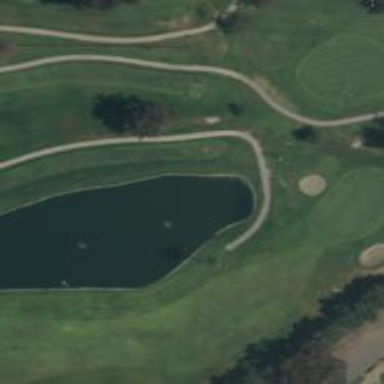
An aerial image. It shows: Golf cartpath that is also road path.